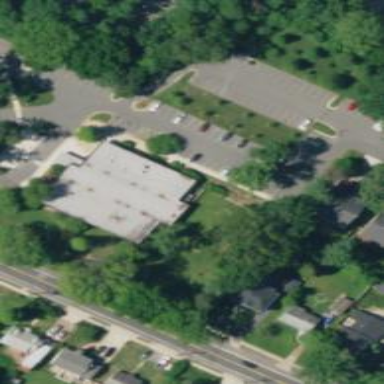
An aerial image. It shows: Building that serves as library.